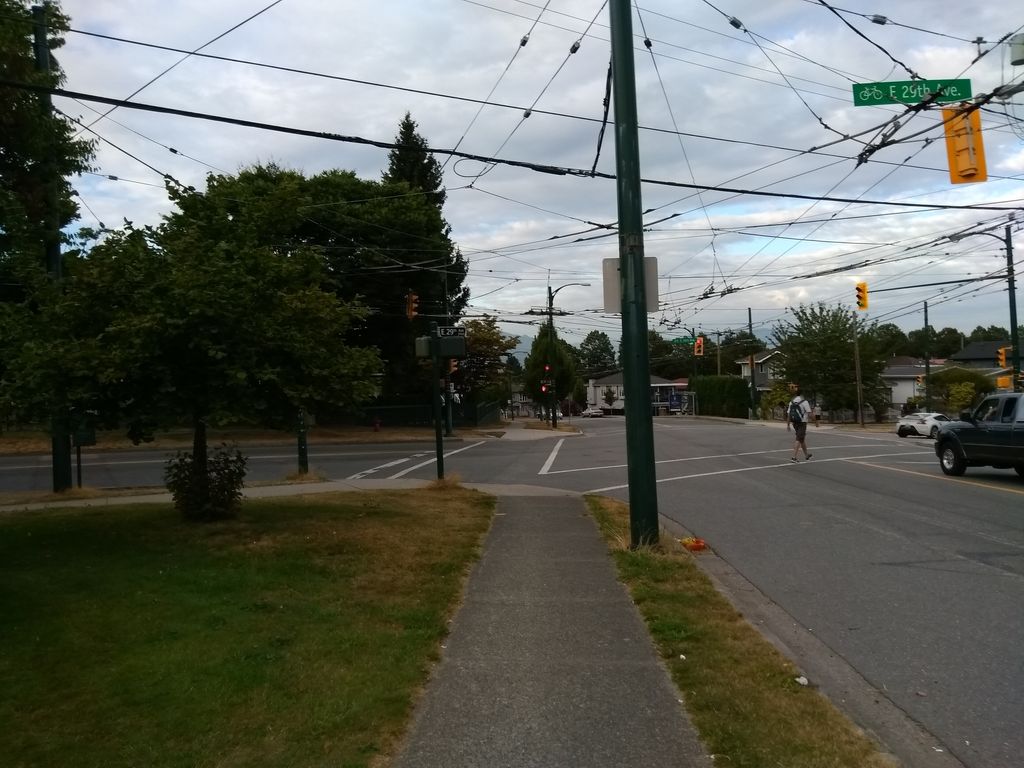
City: vancouver